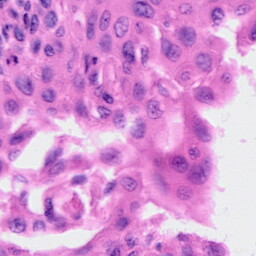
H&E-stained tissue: Cervix